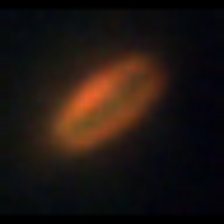
Taxon: Pennate
Group: Diatoms